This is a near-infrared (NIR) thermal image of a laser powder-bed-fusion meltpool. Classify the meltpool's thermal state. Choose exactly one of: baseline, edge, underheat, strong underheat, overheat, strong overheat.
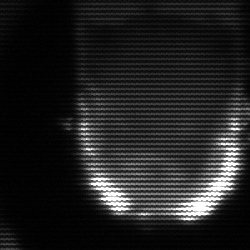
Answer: baseline